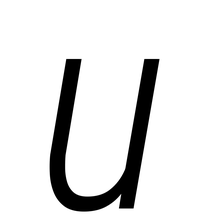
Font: Roboto-Italic_Condensed_Light_Italic